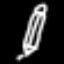
Label: pencil